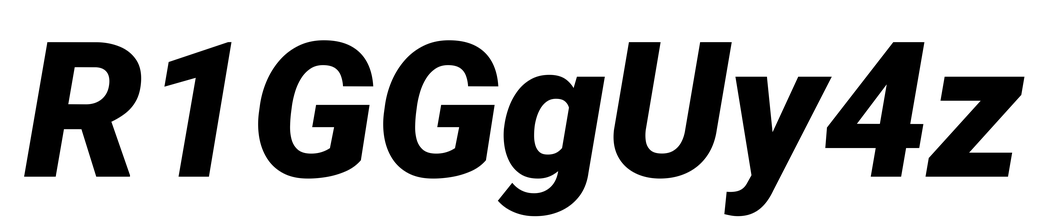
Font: Roboto-Italic_Black_Italic